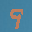
Label: 9